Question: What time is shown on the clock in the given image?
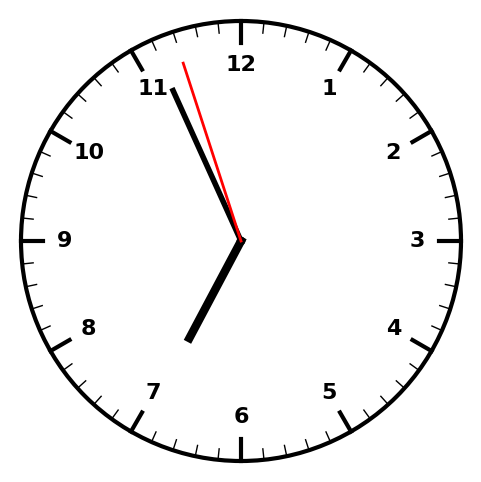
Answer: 06:55:57